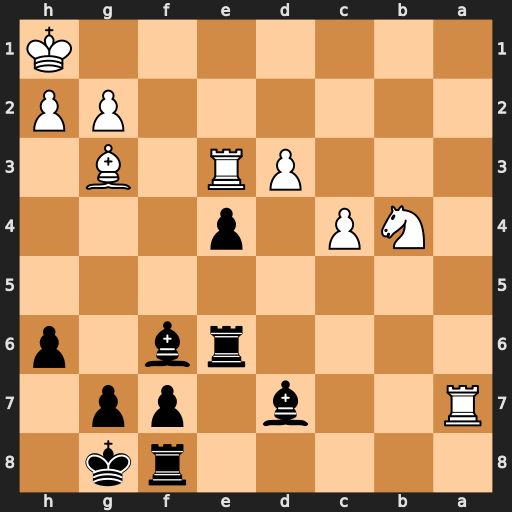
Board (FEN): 5rk1/R2b1pp1/4rb1p/8/1NP1p3/3PR1B1/6PP/7K
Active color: b
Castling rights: -
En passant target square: -
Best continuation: Bd4 Rxd7 Bxe3